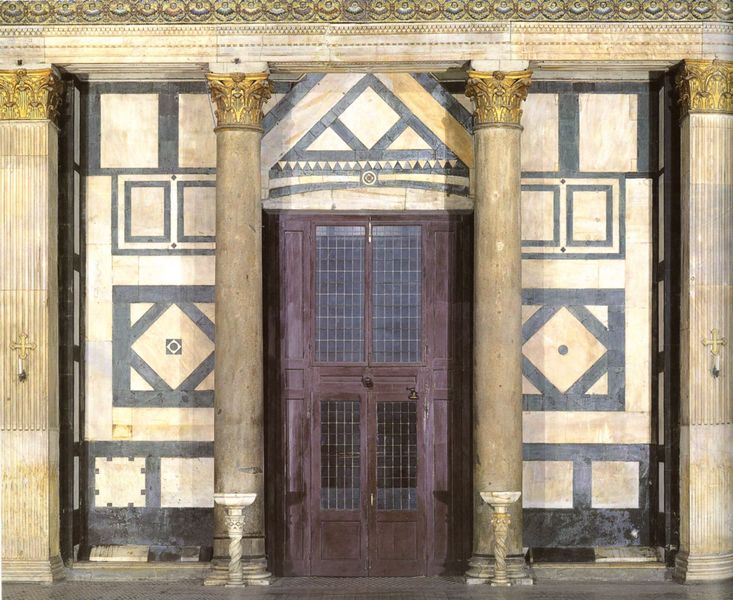
Titel: Baptisterium (Florenz)
Standort: Florenz, Baptisterium (EU - I - Toskana)
Schlagwörter: fenster, glas, holz, marmor, säulen, tür, ornament, innenraum, gold, giebel, kapitelle, kapitell, intarsien, fries, portal, gesims, pforte, dreiecke, tympanon, inkrustationen, türsturz, fenaster, vollsäulen, gportal